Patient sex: M
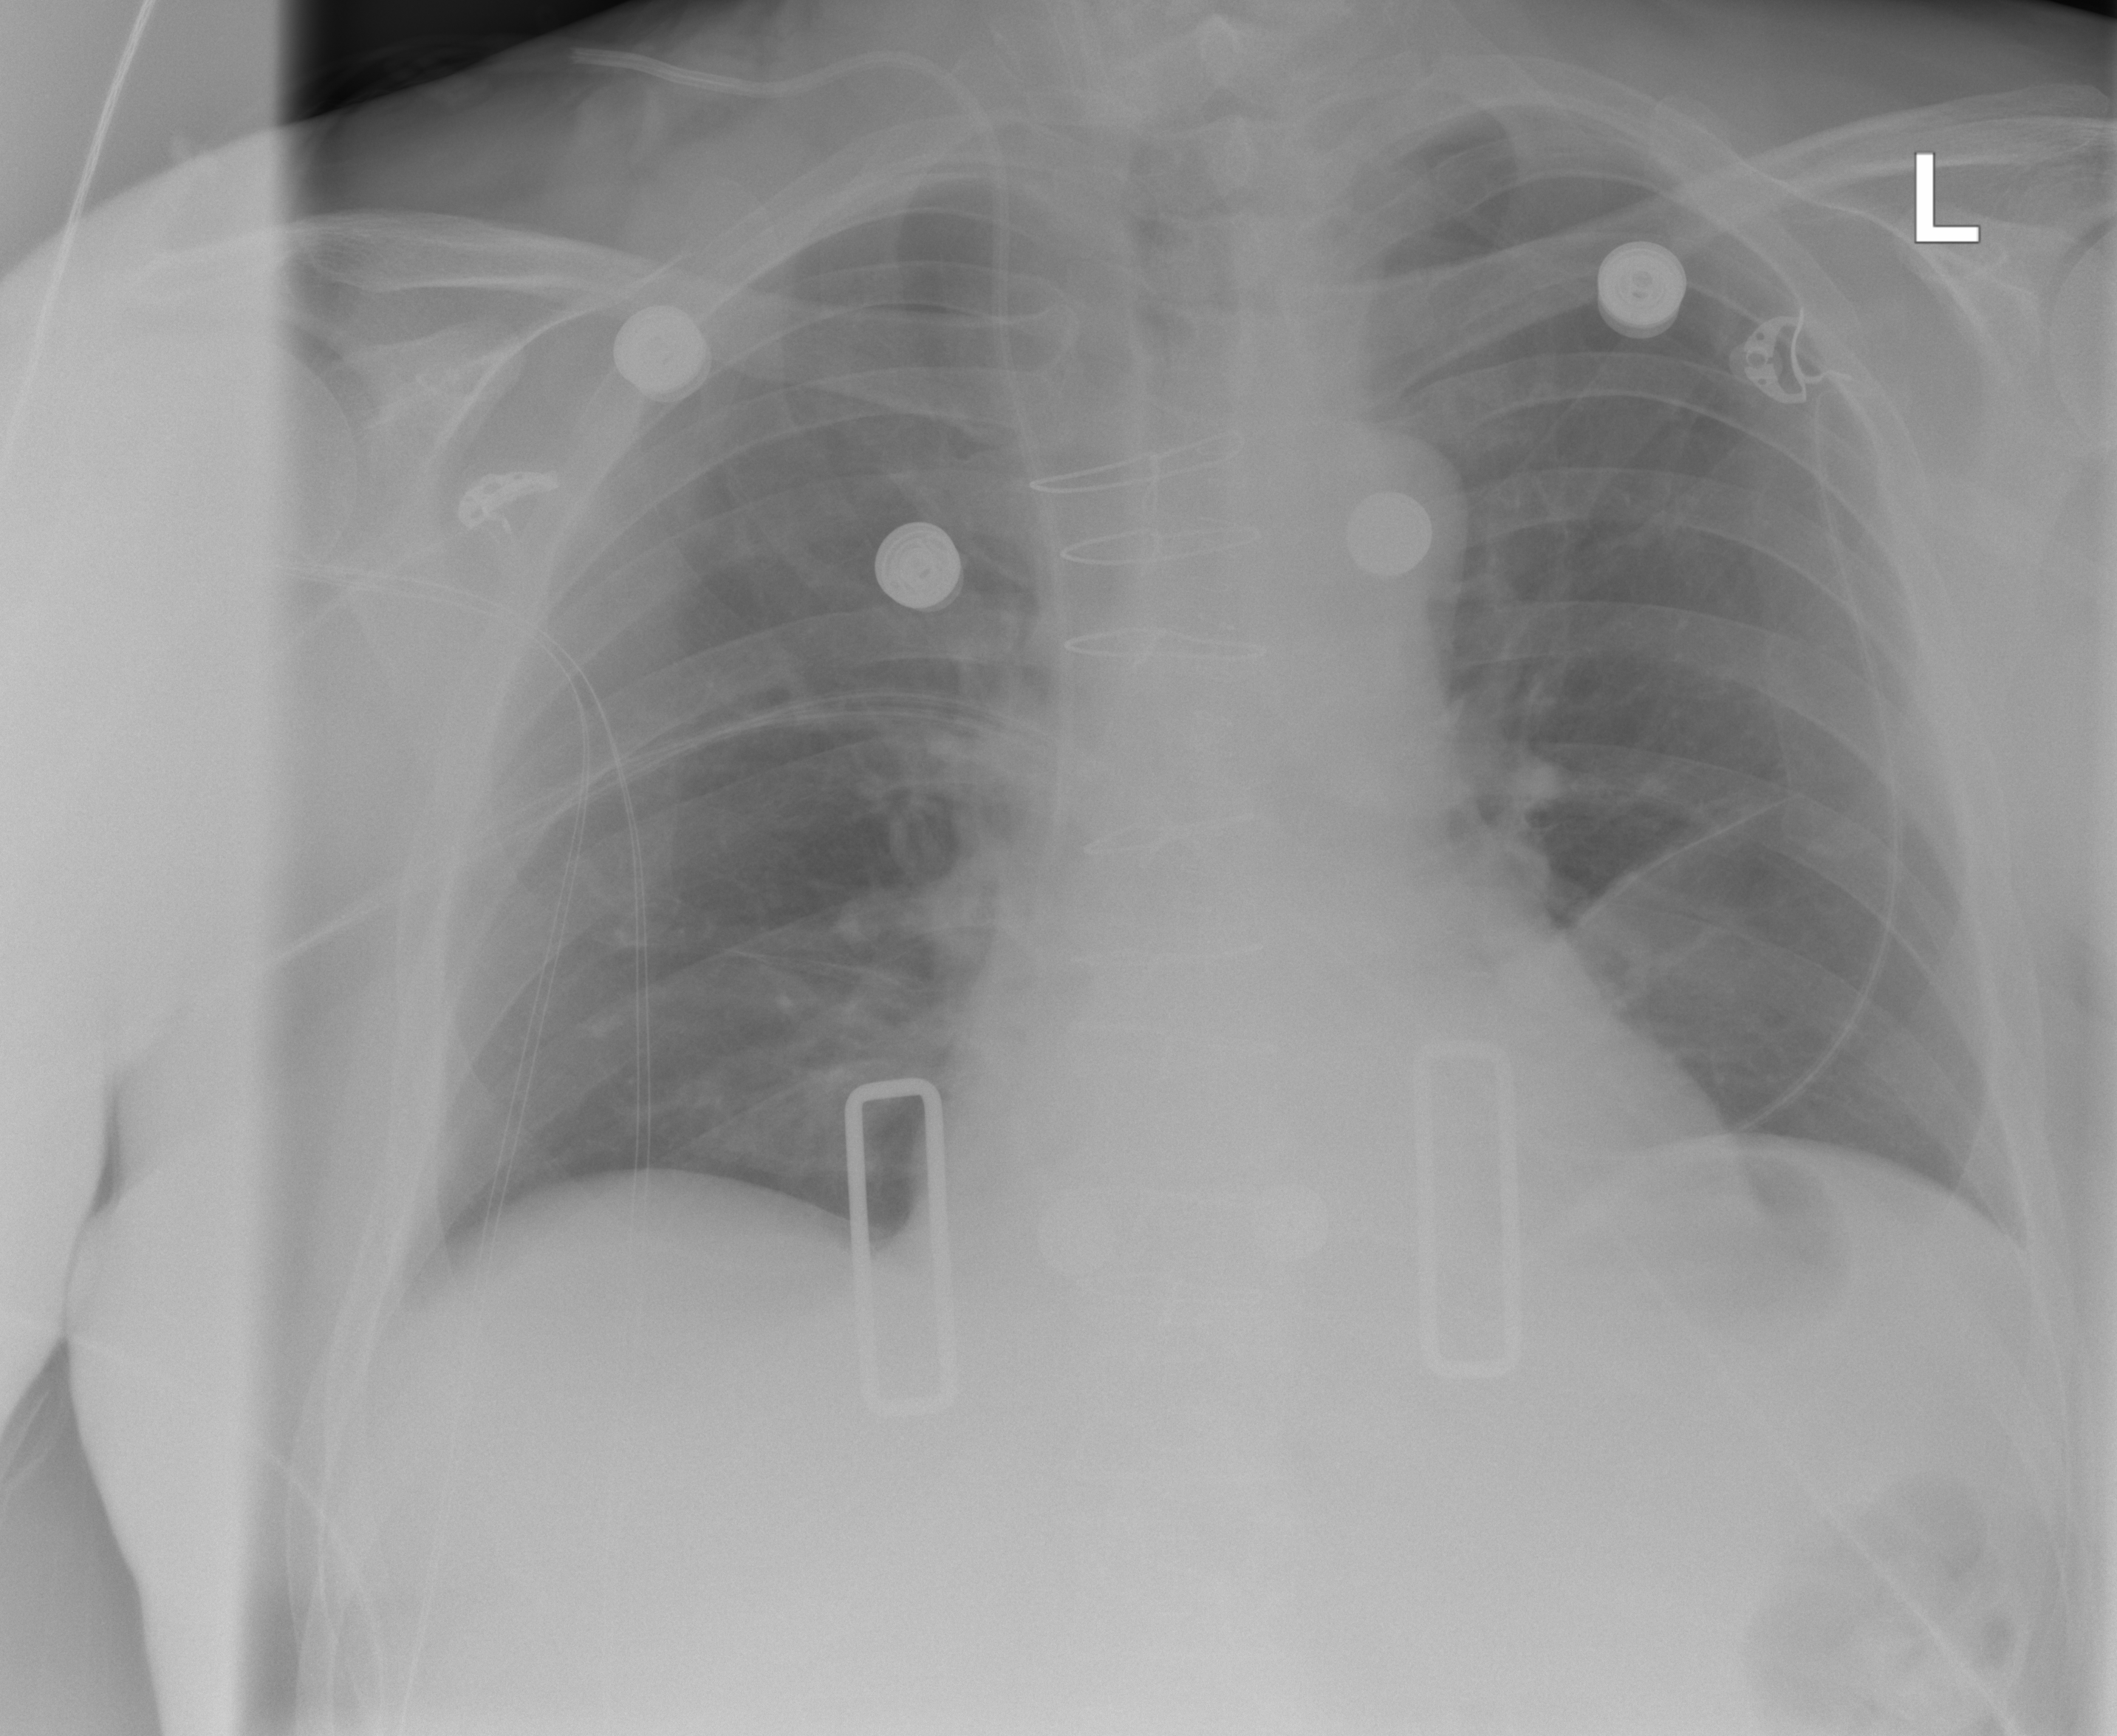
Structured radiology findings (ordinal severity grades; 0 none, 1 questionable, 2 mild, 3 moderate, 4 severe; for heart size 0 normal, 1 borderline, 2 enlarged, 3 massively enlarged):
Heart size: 2
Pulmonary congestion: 0
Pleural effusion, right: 0
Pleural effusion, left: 0
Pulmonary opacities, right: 0
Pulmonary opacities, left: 0
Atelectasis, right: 0
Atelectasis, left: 2